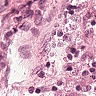
Metastatic tissue present: no